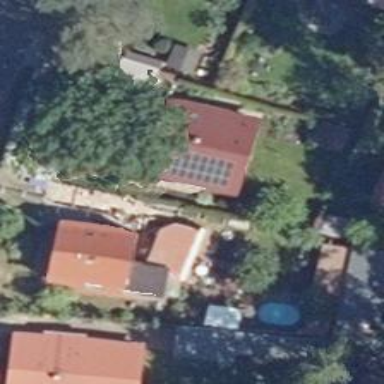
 consisting of solar photovoltaic panels."